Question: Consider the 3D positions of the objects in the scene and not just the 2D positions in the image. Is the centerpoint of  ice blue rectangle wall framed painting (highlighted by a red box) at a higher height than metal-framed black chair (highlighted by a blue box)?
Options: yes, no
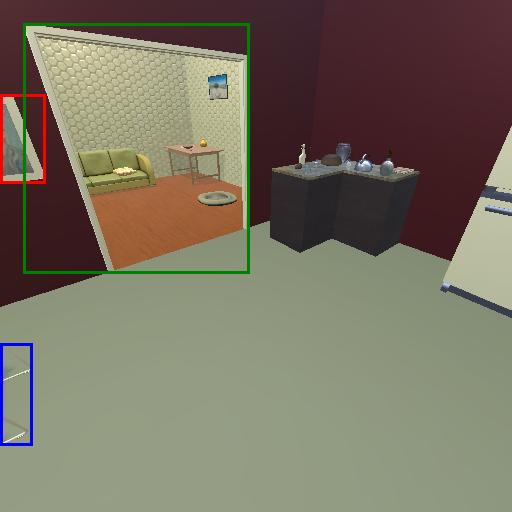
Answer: yes